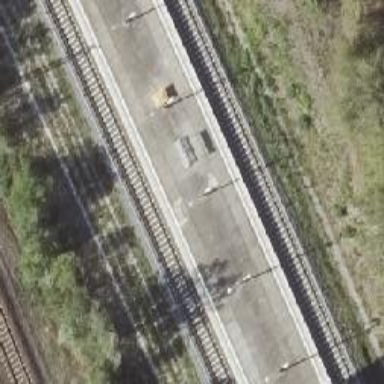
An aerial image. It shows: Light rail station categorized as level 5 halt.